Question: I'm using $mdDialog and I specified a Controller which is present in another js file.
Parent Js Controller:
'''
$scope.AddDesignationPrompt = function(ev) {
$mdDialog.show({
controller: 'AddDesignationPromptController',
templateUrl: './Employee/Views/AddDesignation.tmpl.html',
parent: angular.element(document.body),
targetEvent: ev,
clickOutsideToClose:true,
fullscreen: true // Only for -xs, -sm breakpoints.
})
.then(function(answer) {
$scope.GetPriliminaryData();
}, function() {
$scope.status = 'You cancelled the dialog.';
});
};
'''
Dialog Controller:
'''
app.controller('AddDesignationPromptController', function ($scope, $rootScope, $mdDialog, $window, HTTPService) {
$scope.loadUpData = {
State: [],
Department: [],
Designation: []
};
HTTPService.getPriliminaryRegData().then(function (result) {
if ((result != undefined) && (result != null)) {
$scope.loadUpData = {
State: [],
Department: result.Result.Department,
Designation: []
};
console.log("Inside");
console.log($scope.loadUpData);
}
});
console.log("Outside");
console.log($scope.loadUpData);
$scope.hide = function() {
$mdDialog.hide();
};
$scope.cancel = function() {
$mdDialog.cancel();
};
$scope.answer = function(answer) {
$mdDialog.hide(answer);
};
});
'''
View:
'''
<md-dialog aria-label="Mango (Fruit)">
<form ng-cloak>
<md-toolbar>
<div class="md-toolbar-tools">
<h2>New Department</h2>
<span flex></span>
<md-button class="md-icon-button" ng-click="cancel()">
<md-icon md-svg-src="./Employee/images/Close.svg" aria-label="Close dialog"></md-icon>
</md-button>
</div>
</md-toolbar>
<md-dialog-content>
<div class="md-dialog-content">
<p>Enter the New Department</p>
<div class="controlItem">
<md-select ng-model="select.designation" ng-change="onDesignationChange(select.designation)" tabindex="9">
<md-option ng-repeat="key in loadUpData.Designation" value="{{key.DesignationId}}">{{key.Name}}</md-option>
</md-select>
</div>
</div>
</md-dialog-content>
<md-dialog-actions layout="row">
<span flex></span>
<md-button ng-click="answer('not useful')">
Not Useful
</md-button>
<md-button ng-click="answer('useful')">
Useful
</md-button>
</md-dialog-actions>
</form>
</md-dialog>
'''

Its coming in controller level, but its not loading in md-select. Kindly assist me how to load the collection in the View.
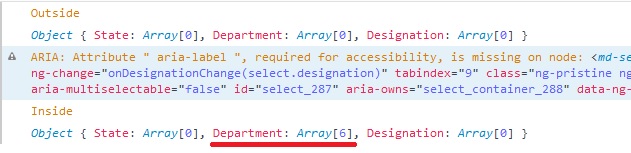
Answer: You are looping over 'loadUpData.Designation' which is always set to empty array '[]', so nothing will be ever displayed. The only data that is populated in your 'HTTPService' promise resolve is 'loadUpData.Department', but you never print it in your HTML.
if you have 'Designation' in result, than populate it, something like:
'''
HTTPService.getPriliminaryRegData().then(function (result) {
if (result && result.Result) {
$scope.loadUpData = {
State: [],
Department: result.Result.Department,
Designation: result.Result.Designation
};
console.log("Inside");
console.log($scope.loadUpData);
}
});
'''